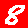
Digit: 8